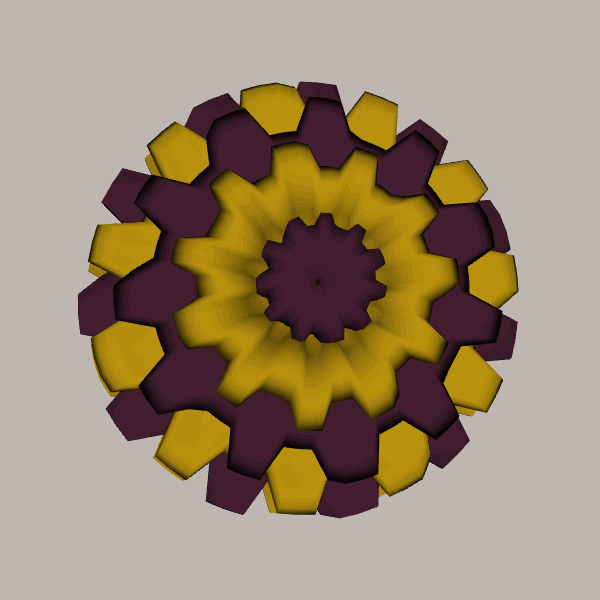
Background: light